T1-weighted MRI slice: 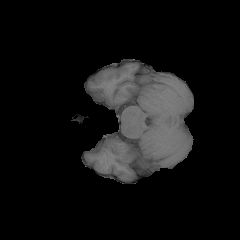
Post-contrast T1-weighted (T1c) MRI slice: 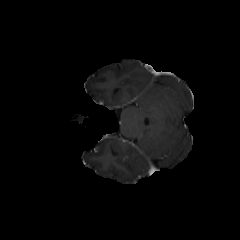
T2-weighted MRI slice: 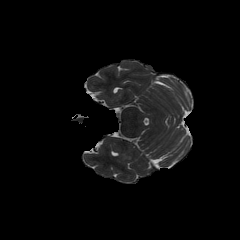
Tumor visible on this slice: no